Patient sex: F
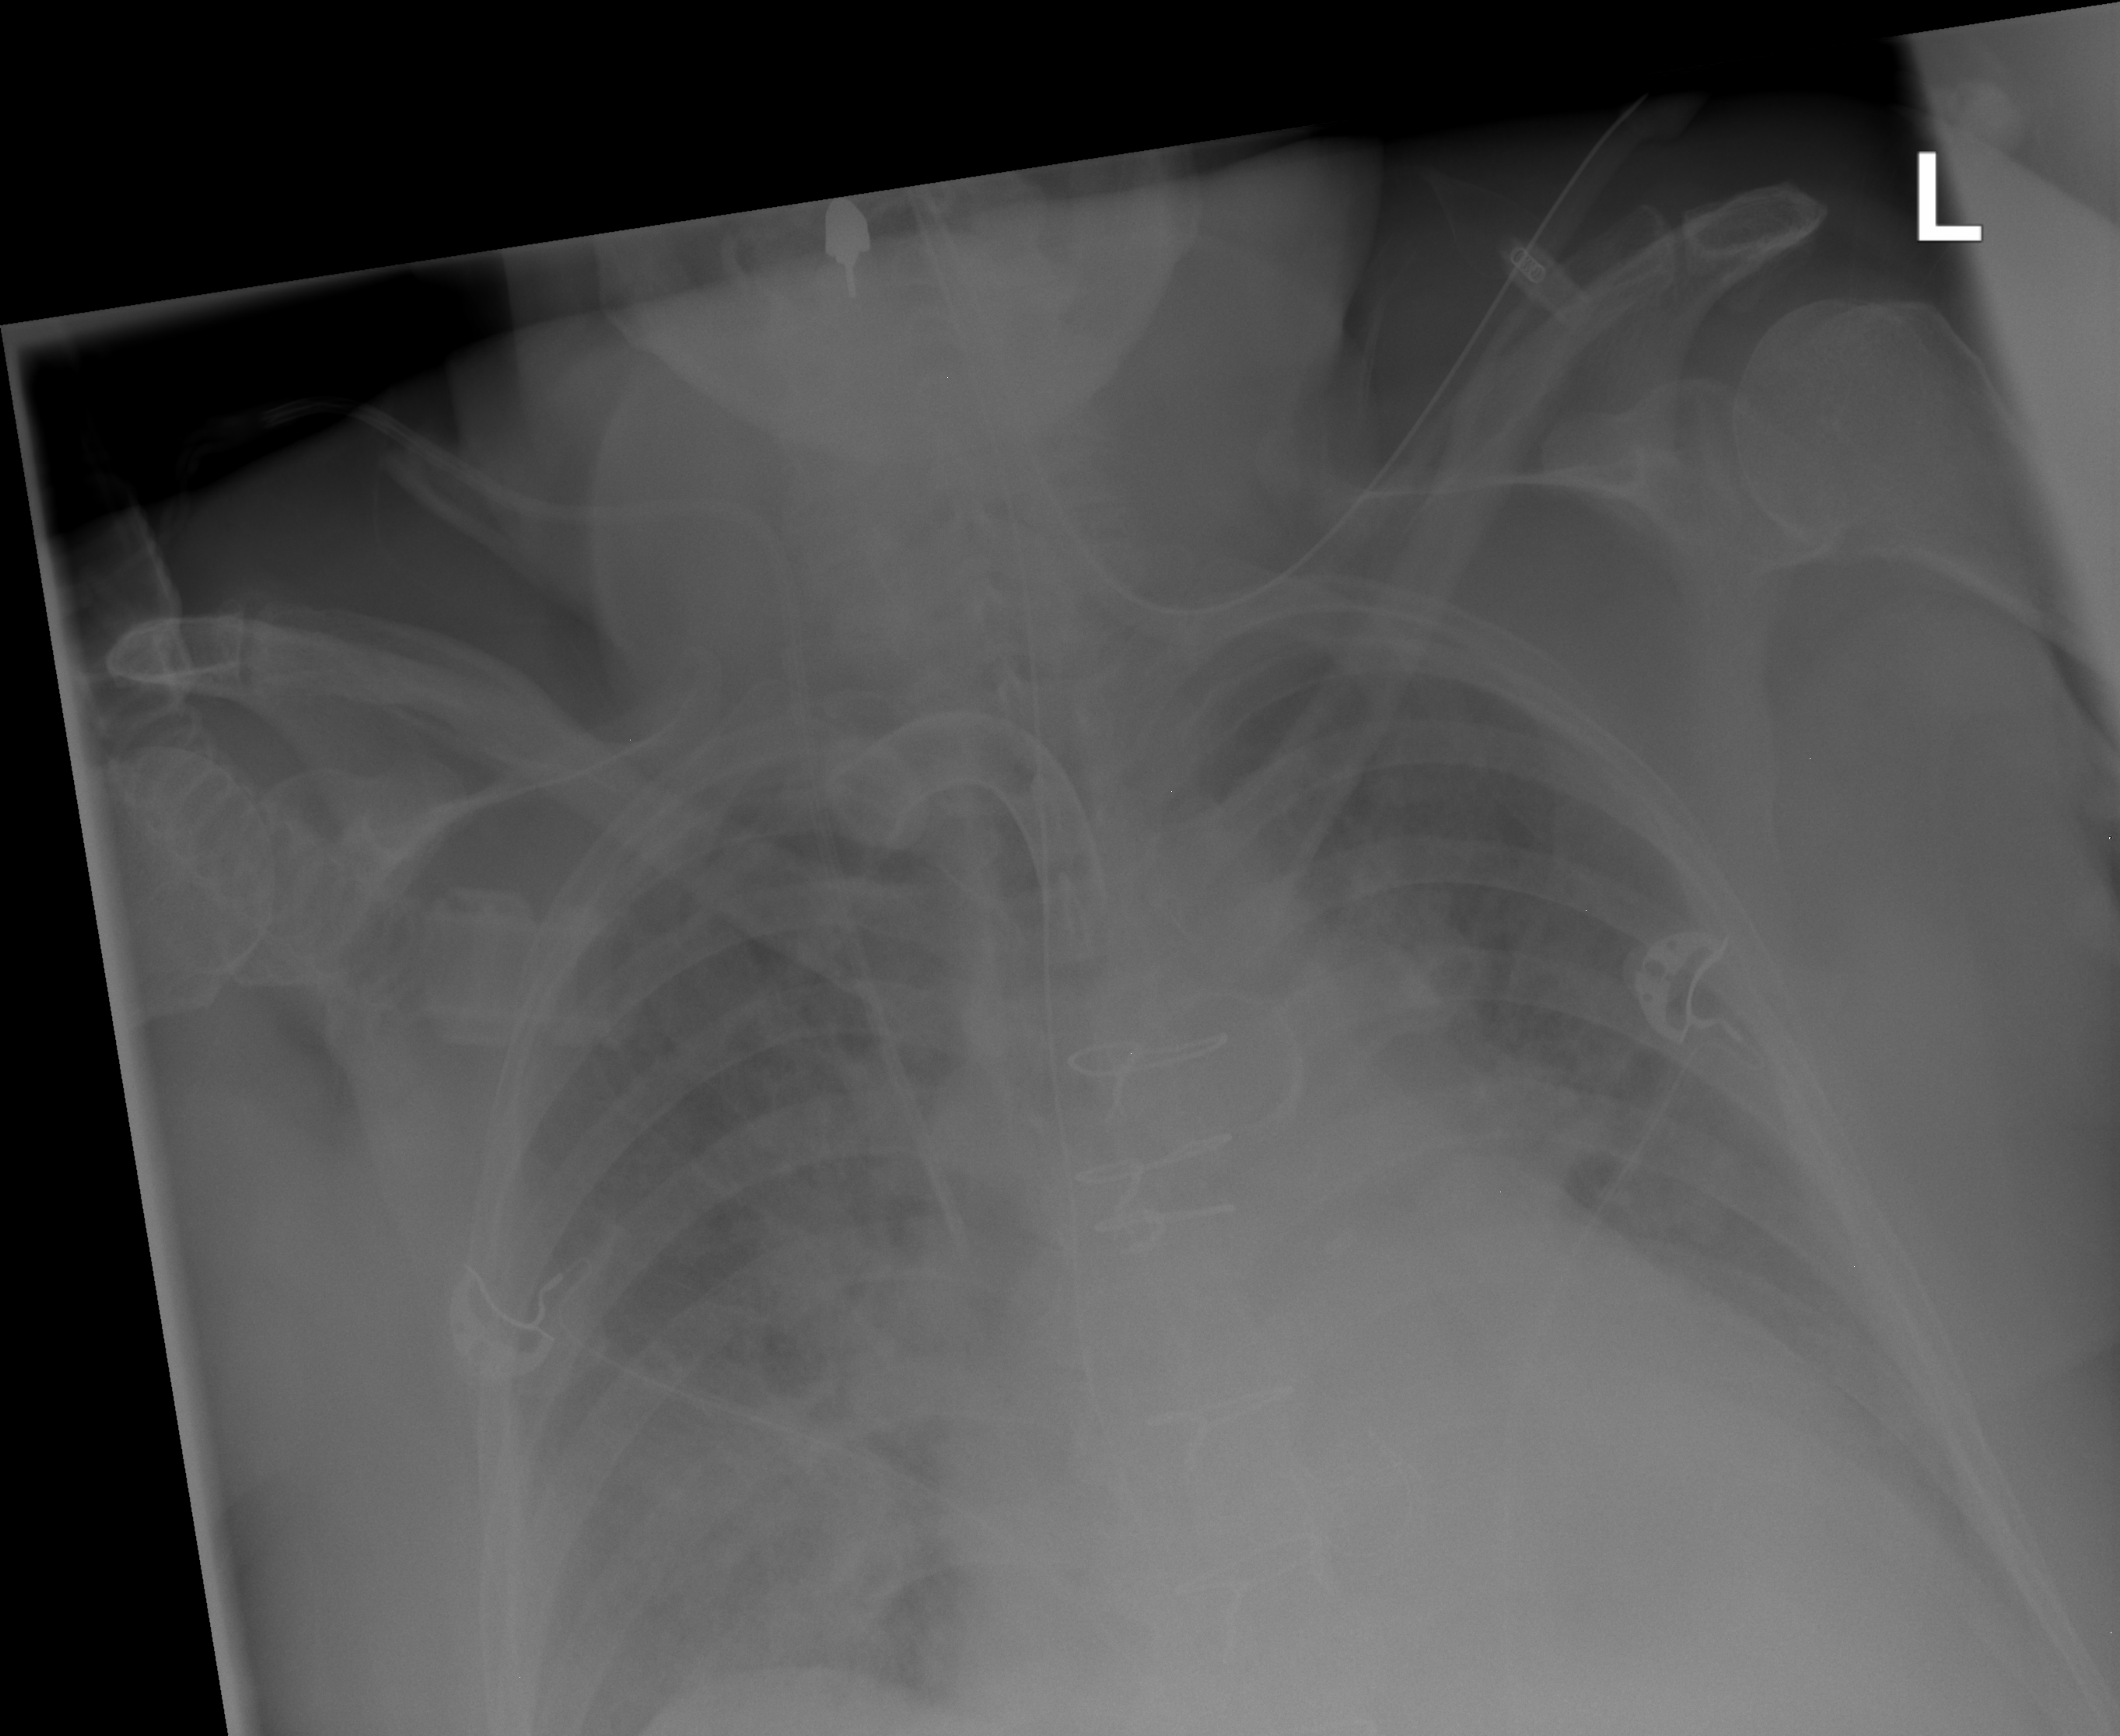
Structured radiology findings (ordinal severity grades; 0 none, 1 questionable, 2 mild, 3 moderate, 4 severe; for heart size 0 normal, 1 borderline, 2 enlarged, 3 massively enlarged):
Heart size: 2
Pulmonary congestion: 2
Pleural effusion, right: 0
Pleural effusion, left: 0
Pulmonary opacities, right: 2
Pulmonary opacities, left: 2
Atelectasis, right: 0
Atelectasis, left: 0